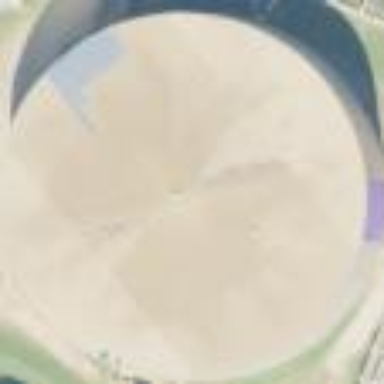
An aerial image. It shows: Storage tank that is man-made.